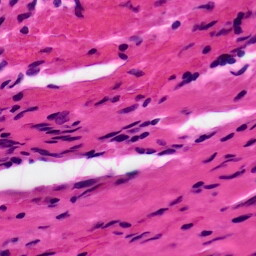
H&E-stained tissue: Ovarian